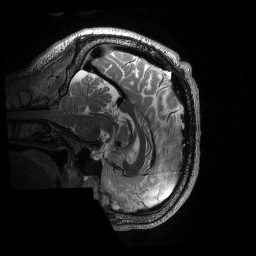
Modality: T2w
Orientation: sagittal
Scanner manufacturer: siemens
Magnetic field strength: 3 T
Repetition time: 3.2 s
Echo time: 0.563 s